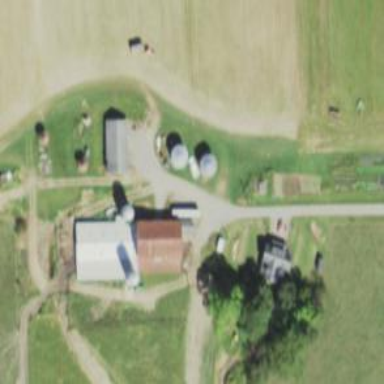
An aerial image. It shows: Silo.